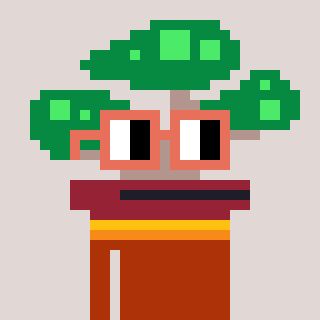
a pixel art character with square orange glasses, a bonsai-shaped head and a hotbrown-colored body on a warm background